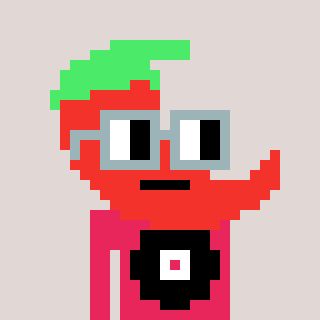
a pixel art character with square dark gray glasses, a chilli-shaped head and a redpinkish-colored body on a warm background